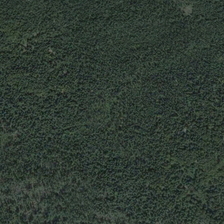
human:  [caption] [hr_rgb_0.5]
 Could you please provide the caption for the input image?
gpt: many green trees are in a piece of forest .

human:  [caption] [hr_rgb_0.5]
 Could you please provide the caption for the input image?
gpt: many green trees are in a piece of forest .

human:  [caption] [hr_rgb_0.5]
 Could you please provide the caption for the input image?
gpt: many green trees are in a piece of forest .

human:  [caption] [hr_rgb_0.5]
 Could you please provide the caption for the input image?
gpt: many green trees are in a piece of forest .

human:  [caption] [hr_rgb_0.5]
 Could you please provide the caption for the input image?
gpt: many green trees are in a piece of forest .